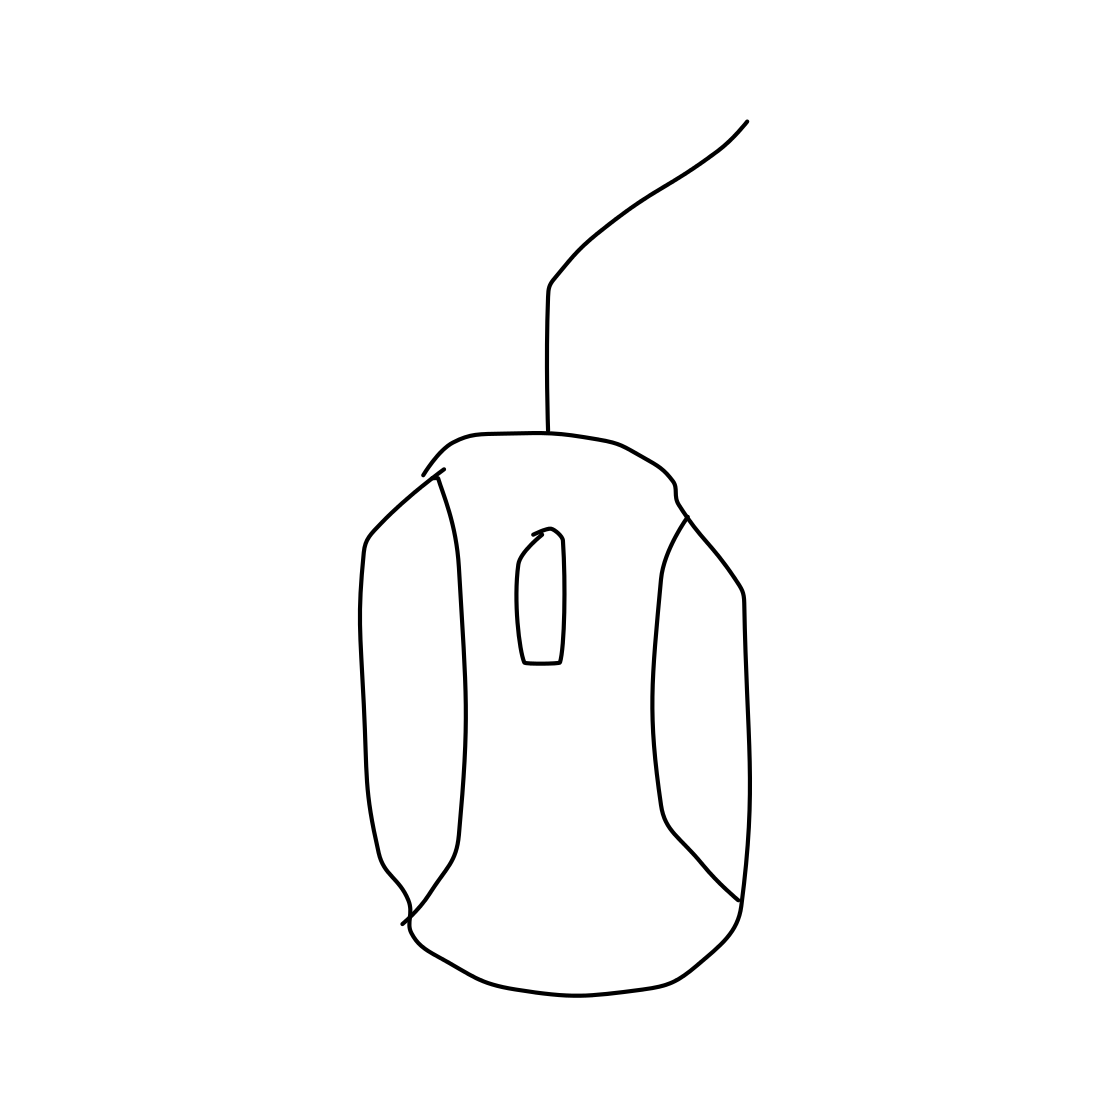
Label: computer-mouse